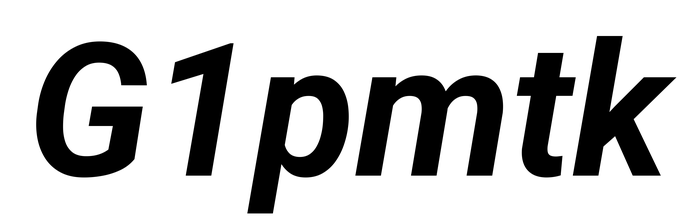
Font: Roboto-Italic_Bold_Italic